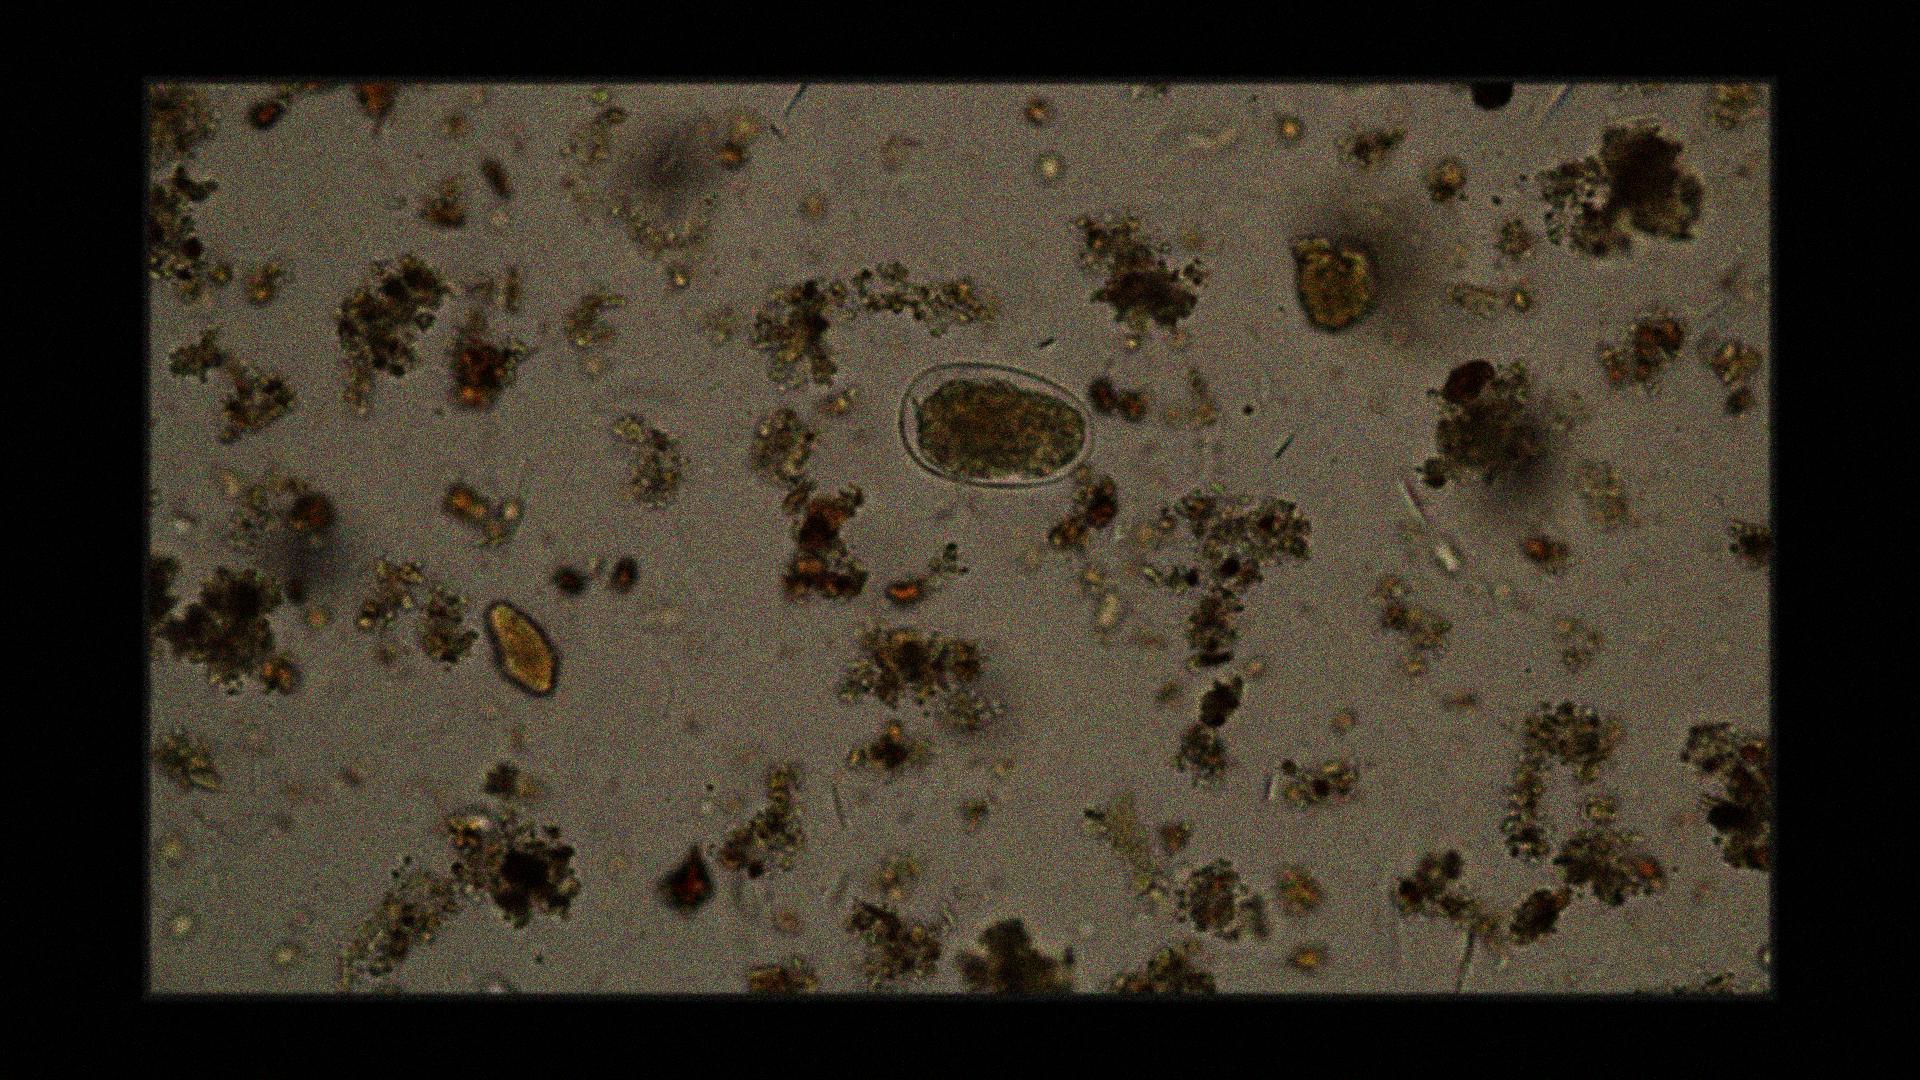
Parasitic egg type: Hookworm egg